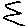
Label: zigzag